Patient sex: M
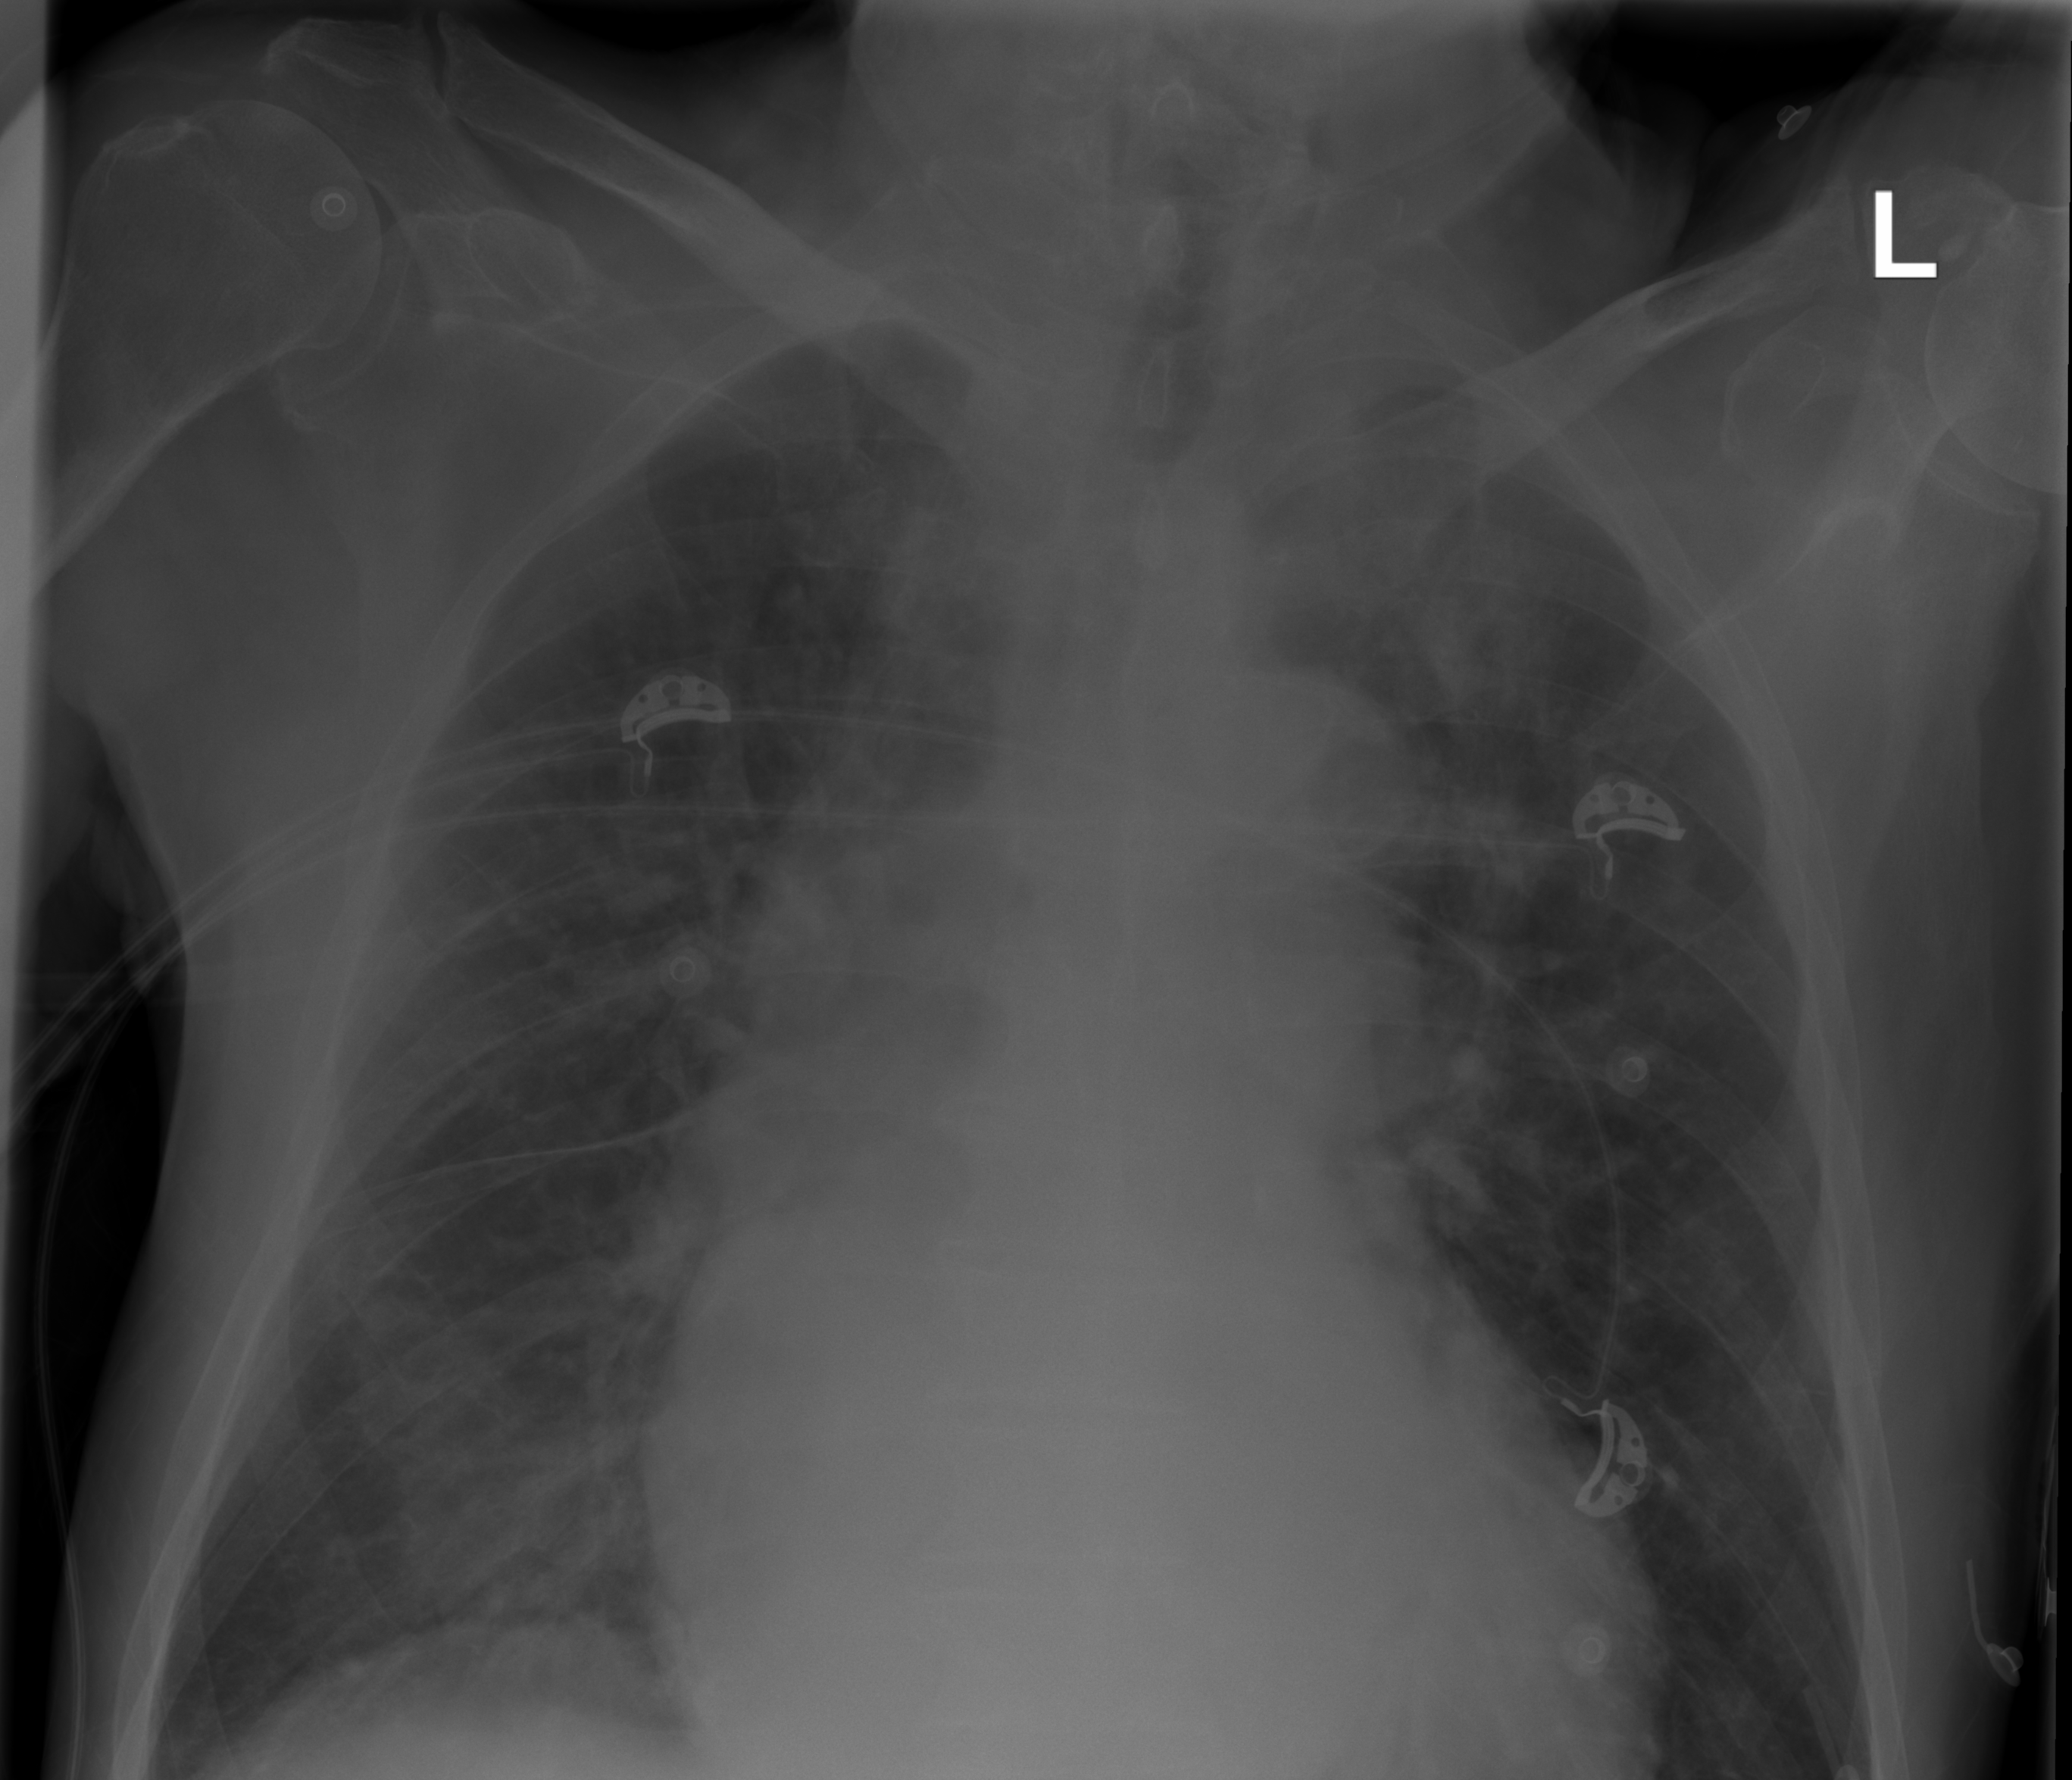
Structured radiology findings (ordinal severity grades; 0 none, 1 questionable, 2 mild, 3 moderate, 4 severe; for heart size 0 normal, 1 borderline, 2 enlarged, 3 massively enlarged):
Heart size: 0
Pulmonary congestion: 3
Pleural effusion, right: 0
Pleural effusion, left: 0
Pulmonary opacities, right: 2
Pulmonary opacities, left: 2
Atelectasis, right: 2
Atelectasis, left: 2